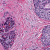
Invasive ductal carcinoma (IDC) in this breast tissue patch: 0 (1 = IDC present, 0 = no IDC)